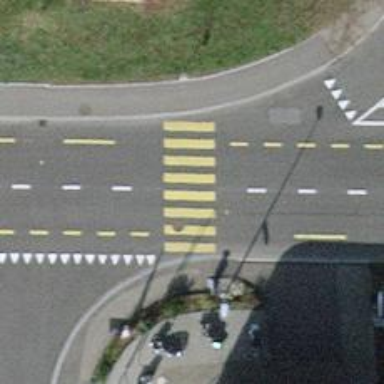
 featuring lane for cyclists on both sides."